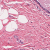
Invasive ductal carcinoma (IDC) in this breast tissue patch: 0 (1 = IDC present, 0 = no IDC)